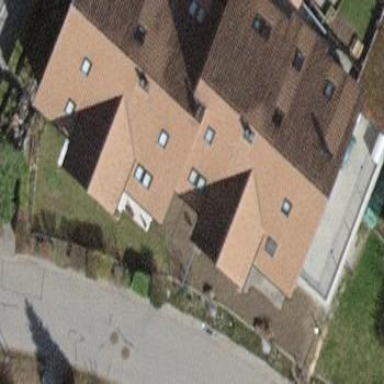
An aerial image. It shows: Terrace building.